Question: i got a "funny" issue because i'm inflating my layout in a BaseAdapter in the getView method and my give the returned view to convertView. The funny Thing is, convertView stays null:
'''
convertView = myInflater.inflate(R.layout.customadapter_view_layout_medium, parent);
'''
I went trough Debugging:

Everything got his correct reference. Parent is referencing to GridView, myInflater is not null, the id of the layout which i inflate is also existing. But convertView stays null.
This is my logCat:
'''
11-25 18:29:38.711: E/AndroidRuntime(2377): FATAL EXCEPTION: main
11-25 18:29:38.711: E/AndroidRuntime(2377): java.lang.UnsupportedOperationException: addView(View, LayoutParams) is not supported in AdapterView
11-25 18:29:38.711: E/AndroidRuntime(2377): at android.widget.AdapterView.addView(AdapterView.java:477)
11-25 18:29:38.711: E/AndroidRuntime(2377): at android.view.LayoutInflater.inflate(LayoutInflater.java:497)
11-25 18:29:38.711: E/AndroidRuntime(2377): at android.view.LayoutInflater.inflate(LayoutInflater.java:396)
11-25 18:29:38.711: E/AndroidRuntime(2377): at android.view.LayoutInflater.inflate(LayoutInflater.java:352)
11-25 18:29:38.711: E/AndroidRuntime(2377): at com.android.faccess.NewCustomAdapter.getView(NewCustomAdapter.java:87)
11-25 18:29:38.711: E/AndroidRuntime(2377): at android.widget.AbsListView.obtainView(AbsListView.java:2159)
11-25 18:29:38.711: E/AndroidRuntime(2377): at android.widget.GridView.onMeasure(GridView.java:1040)
11-25 18:29:38.711: E/AndroidRuntime(2377): at android.view.View.measure(View.java:15513)
11-25 18:29:38.711: E/AndroidRuntime(2377): at android.widget.RelativeLayout.measureChildHorizontal(RelativeLayout.java:645)
11-25 18:29:38.711: E/AndroidRuntime(2377): at android.widget.RelativeLayout.onMeasure(RelativeLayout.java:425)
11-25 18:29:38.711: E/AndroidRuntime(2377): at android.view.View.measure(View.java:15513)
11-25 18:29:38.711: E/AndroidRuntime(2377): at android.view.ViewGroup.measureChildWithMargins(ViewGroup.java:4827)
11-25 18:29:38.711: E/AndroidRuntime(2377): at android.widget.FrameLayout.onMeasure(FrameLayout.java:310)
11-25 18:29:38.711: E/AndroidRuntime(2377): at android.view.View.measure(View.java:15513)
11-25 18:29:38.711: E/AndroidRuntime(2377): at android.view.ViewGroup.measureChildWithMargins(ViewGroup.java:4827)
11-25 18:29:38.711: E/AndroidRuntime(2377): at android.widget.FrameLayout.onMeasure(FrameLayout.java:310)
11-25 18:29:38.711: E/AndroidRuntime(2377): at android.view.View.measure(View.java:15513)
11-25 18:29:38.711: E/AndroidRuntime(2377): at android.view.ViewGroup.measureChildWithMargins(ViewGroup.java:4827)
11-25 18:29:38.711: E/AndroidRuntime(2377): at android.widget.FrameLayout.onMeasure(FrameLayout.java:310)
11-25 18:29:38.711: E/AndroidRuntime(2377): at com.android.internal.policy.impl.PhoneWindow$DecorView.onMeasure(PhoneWindow.java:2176)
11-25 18:29:38.711: E/AndroidRuntime(2377): at android.view.View.measure(View.java:15513)
11-25 18:29:38.711: E/AndroidRuntime(2377): at android.view.ViewRootImpl.performMeasure(ViewRootImpl.java:1874)
11-25 18:29:38.711: E/AndroidRuntime(2377): at android.view.ViewRootImpl.measureHierarchy(ViewRootImpl.java:1089)
11-25 18:29:38.711: E/AndroidRuntime(2377): at android.view.ViewRootImpl.performTraversals(ViewRootImpl.java:1265)
11-25 18:29:38.711: E/AndroidRuntime(2377): at android.view.ViewRootImpl.doTraversal(ViewRootImpl.java:989)
11-25 18:29:38.711: E/AndroidRuntime(2377): at android.view.ViewRootImpl$TraversalRunnable.run(ViewRootImpl.java:4351)
11-25 18:29:38.711: E/AndroidRuntime(2377): at android.view.Choreographer$CallbackRecord.run(Choreographer.java:749)
11-25 18:29:38.711: E/AndroidRuntime(2377): at android.view.Choreographer.doCallbacks(Choreographer.java:562)
11-25 18:29:38.711: E/AndroidRuntime(2377): at android.view.Choreographer.doFrame(Choreographer.java:532)
11-25 18:29:38.711: E/AndroidRuntime(2377): at android.view.Choreographer$FrameDisplayEventReceiver.run(Choreographer.java:735)
11-25 18:29:38.711: E/AndroidRuntime(2377): at android.os.Handler.handleCallback(Handler.java:725)
11-25 18:29:38.711: E/AndroidRuntime(2377): at android.os.Handler.dispatchMessage(Handler.java:92)
11-25 18:29:38.711: E/AndroidRuntime(2377): at android.os.Looper.loop(Looper.java:137)
11-25 18:29:38.711: E/AndroidRuntime(2377): at android.app.ActivityThread.main(ActivityThread.java:5039)
11-25 18:29:38.711: E/AndroidRuntime(2377): at java.lang.reflect.Method.invokeNative(Native Method)
11-25 18:29:38.711: E/AndroidRuntime(2377): at java.lang.reflect.Method.invoke(Method.java:511)
11-25 18:29:38.711: E/AndroidRuntime(2377): at com.android.internal.os.ZygoteInit$MethodAndArgsCaller.run(ZygoteInit.java:793)
11-25 18:29:38.711: E/AndroidRuntime(2377): at com.android.internal.os.ZygoteInit.main(ZygoteInit.java:560)
11-25 18:29:38.711: E/AndroidRuntime(2377): at dalvik.system.NativeStart.main(Native Method)
'''
Can anyone please tell me why this line throws a UnsupportedOperationException? Any help is appreciated.
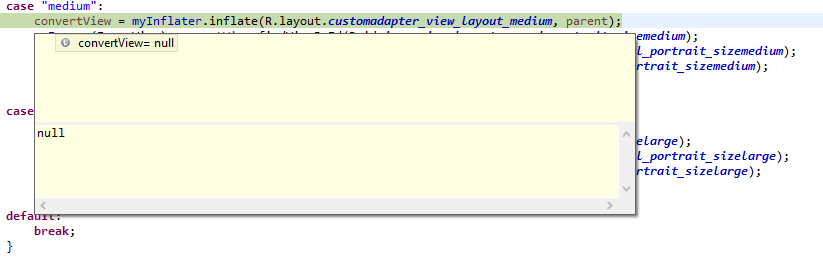
Answer: If you provide a parent you need to provide true of false as the 3rd parameter either you want to inject the inflated view on the parent or not. Also the convertview is null on that breakpoint. It will only have a value AFTER that line. But the line is throwing an exception because you miss the last parameter.
'''
convertView = myInflater.inflate(R.layout.customadapter_view_layout_medium, parent,false);
'''